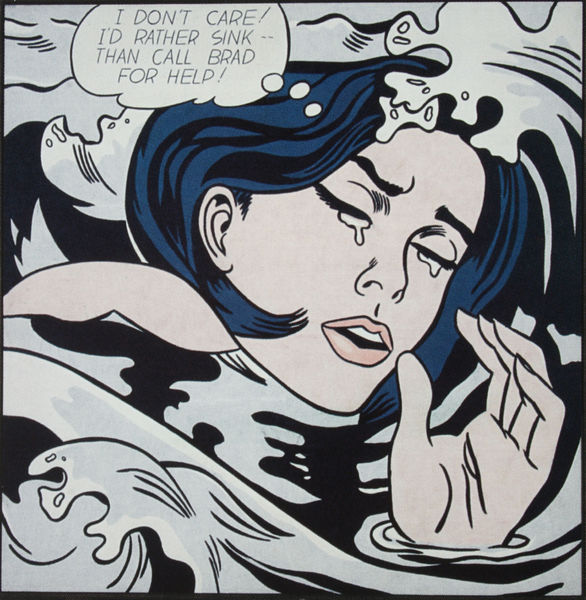
Titel: Drowning Girl
Künstler: Roy Lichtenstein
Standort: New York (New York)
Institution: The Museum of Modern Art
Schlagwörter: blau, hand, meer, wasser, weiß, frau, mund, nase, schwarz, zeichnung, augen, gesicht, tod, augenbrauen, traurig, welle, wellen, moderne, modern, untergehen, schaum, angst, abschied, traum, weinen, druck, komik, comic, plakat, gedanke, kurzhaarschnitt, hilfe, liebeskummer, drucktechnik, tränen, englisch, verzweifelt, blase, postmoderne, versinken, weint, ertrinken, träne, pop, popart, haarschnitt, sprechblase, liechtenstein, frauengesicht, comik, print, lichtenstein, roy, roy lichtenstein, brad, ertrinkt, gedankenblase, help, hilferuf, versinkt